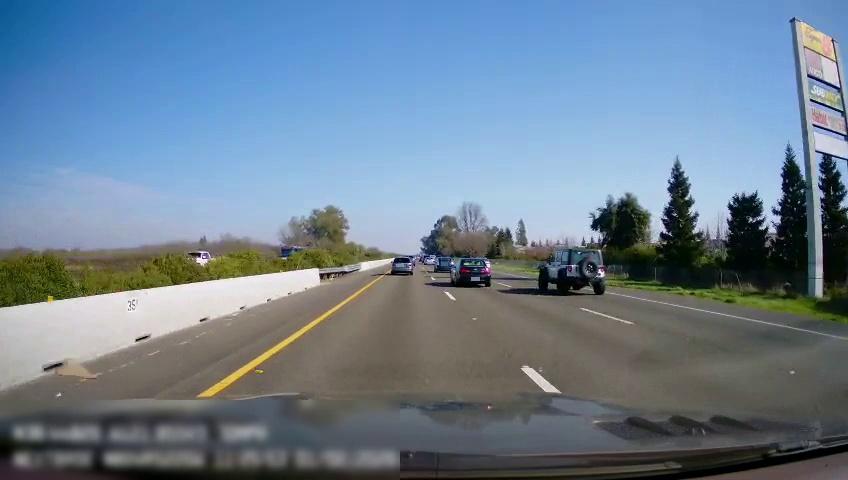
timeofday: Day
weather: Sunny
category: Drivable Space
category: Vehicles | Bus
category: Vehicles | Truck
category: Vehicles | SUV
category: Vehicles | SUV
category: Vehicles | SUV
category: Vehicles | SUV
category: Vehicles | Car
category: Lanes | Current Lane
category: Lanes | Current Lane
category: Lanes | Alternate Lane
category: Lanes | Alternate Lane